Question: I made UIPicker and with background on it:
(left is normal size of Picker, on the right is mine)

The problem is: when the user clicks on TextField - the picker reacts and scrolls down. Is it possible to prevent clicking, and make it to react only on swipe?
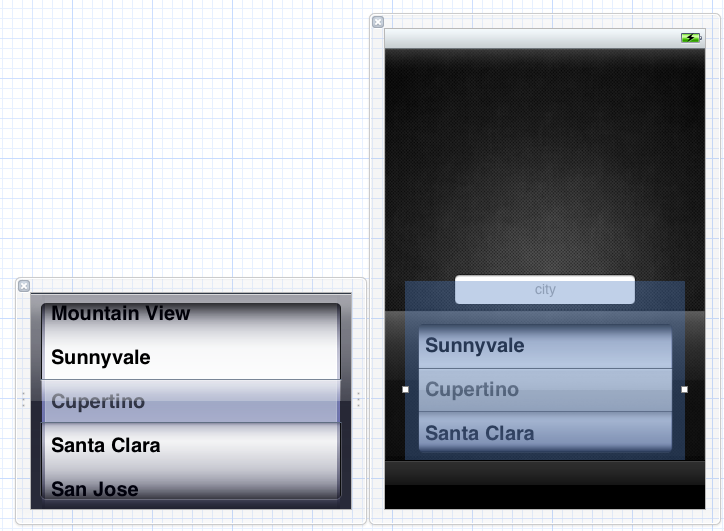
Answer: Add an another 'UIView' above all view then add your 'UITextField' on this 'UIView'.
This will prevent the user interaction conflict.